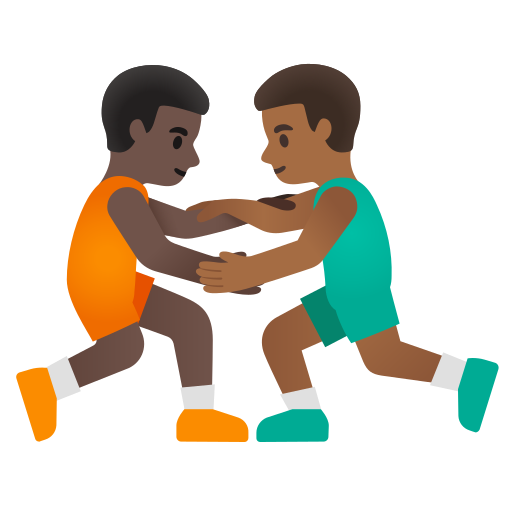
Emoji: 👨🏿‍🫯‍👨🏾